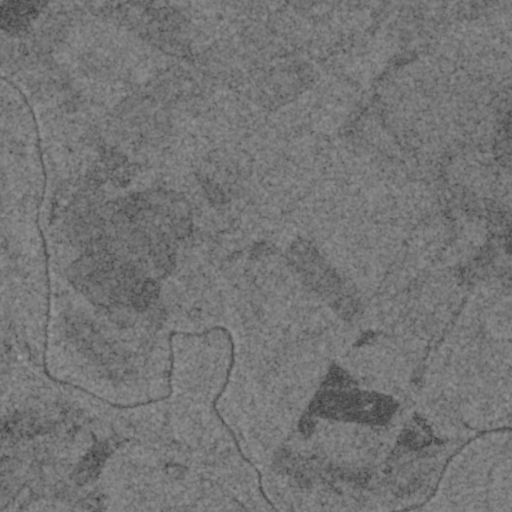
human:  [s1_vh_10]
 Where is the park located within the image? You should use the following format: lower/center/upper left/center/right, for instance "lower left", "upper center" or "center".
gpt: The park is located in the upper left of the image.
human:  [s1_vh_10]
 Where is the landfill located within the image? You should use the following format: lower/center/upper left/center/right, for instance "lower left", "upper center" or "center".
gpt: There is no landfill in the image.

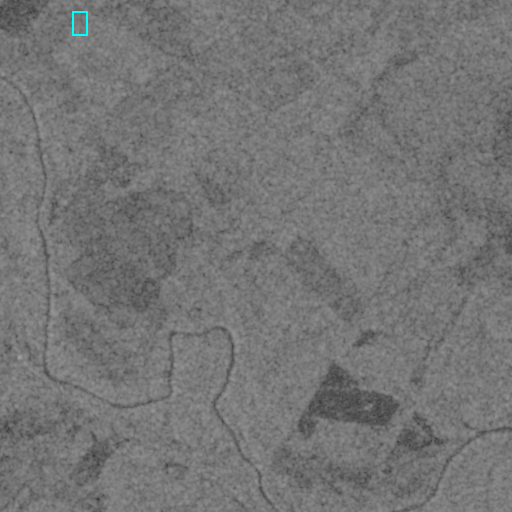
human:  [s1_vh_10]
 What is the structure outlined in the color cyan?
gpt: The structure outlined in cyan is a park.
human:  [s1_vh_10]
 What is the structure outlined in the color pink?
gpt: There is no pink outline.